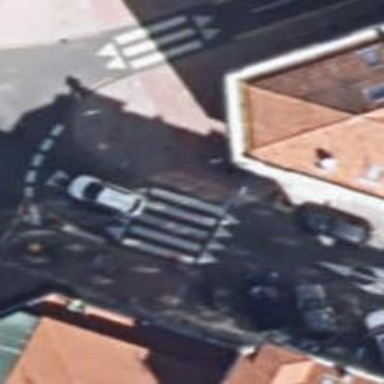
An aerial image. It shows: Marked crossing on the road.